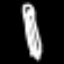
Label: pencil